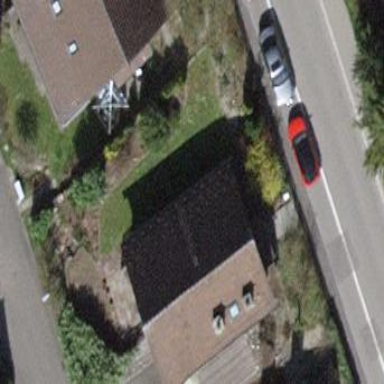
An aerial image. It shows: Building with tile roof.